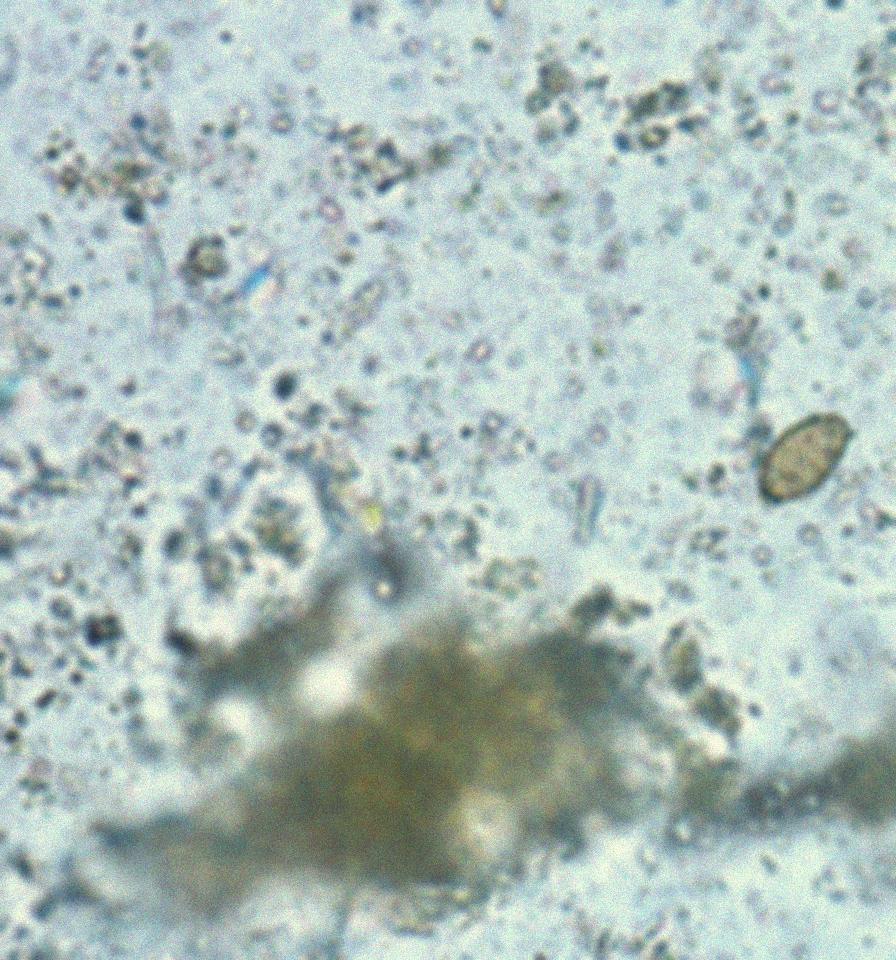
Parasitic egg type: Opisthorchis viverrine